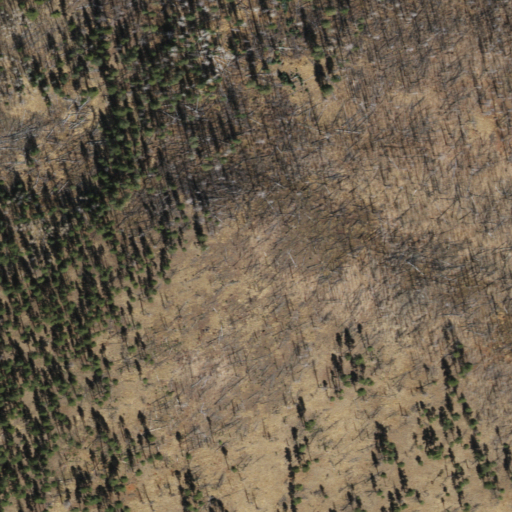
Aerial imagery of mountain in Arizona named Pat Knoll containing shrub, evergreen forest, and deciduous forest